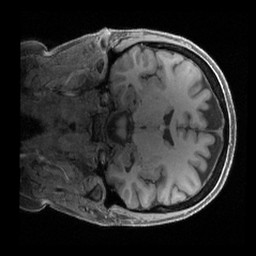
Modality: T1w
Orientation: coronal
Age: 46
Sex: female
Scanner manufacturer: siemens
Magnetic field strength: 3 T
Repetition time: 2.4 s
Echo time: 0.00241 s